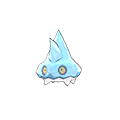
Pok\u00e9mon: bergmite